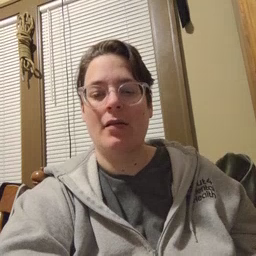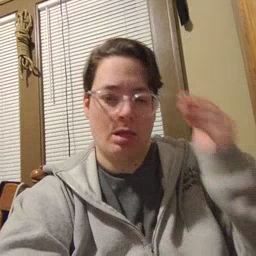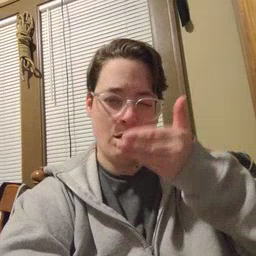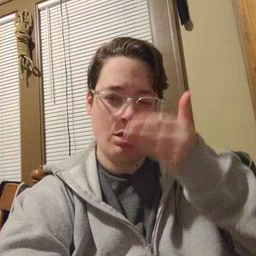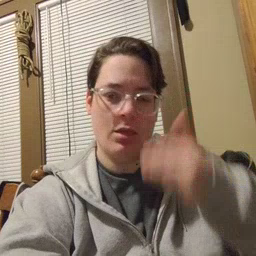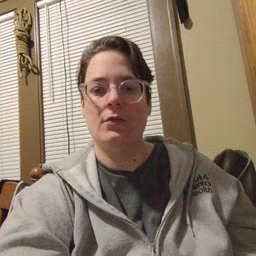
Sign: sleepy